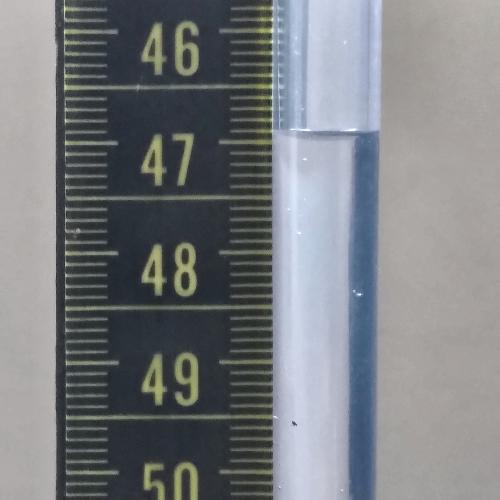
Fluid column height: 46.9 cm